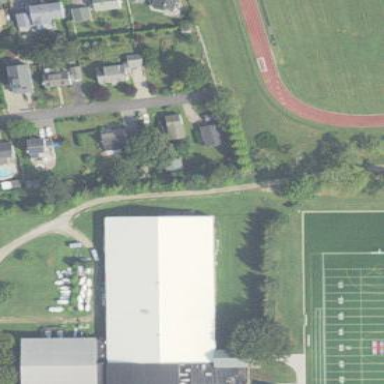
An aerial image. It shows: School building with sports center specializing in athletics.